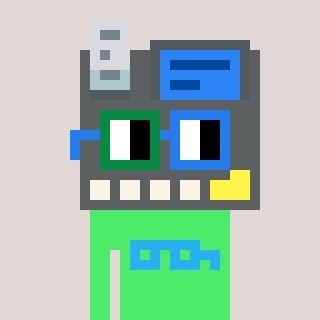
a pixel art character with square green and blue glasses, a cash register-shaped head and a teal-colored body on a warm background